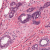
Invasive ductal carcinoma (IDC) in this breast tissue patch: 1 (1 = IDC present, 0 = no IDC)